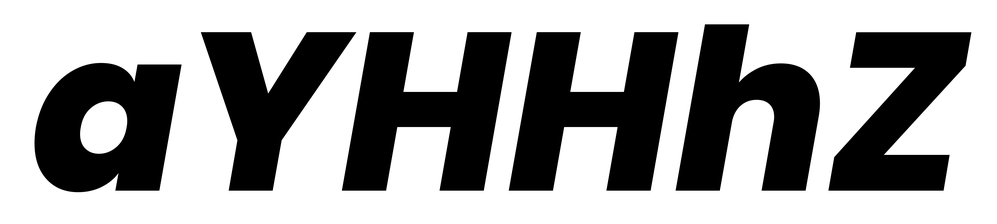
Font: Poppins-ExtraBoldItalic